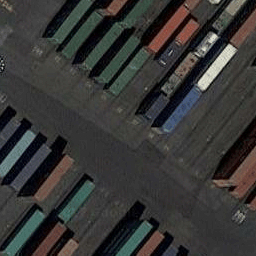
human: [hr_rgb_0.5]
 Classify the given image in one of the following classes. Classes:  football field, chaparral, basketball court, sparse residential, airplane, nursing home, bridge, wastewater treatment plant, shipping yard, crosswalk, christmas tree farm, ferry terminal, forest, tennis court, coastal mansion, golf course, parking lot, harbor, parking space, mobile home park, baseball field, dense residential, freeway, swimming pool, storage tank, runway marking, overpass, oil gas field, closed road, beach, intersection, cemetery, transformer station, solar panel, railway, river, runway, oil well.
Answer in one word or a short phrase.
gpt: shipping yard